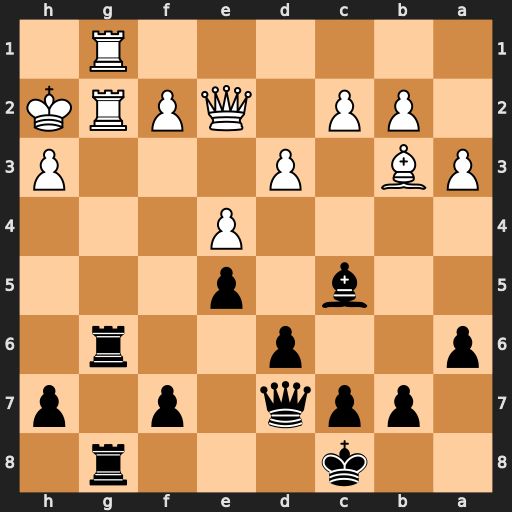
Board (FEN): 2k3r1/1ppq1p1p/p2p2r1/2b1p3/4P3/PB1P3P/1PP1QPRK/6R1
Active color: b
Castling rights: -
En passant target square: -
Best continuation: Qxh3+ Kxh3 Rh6+ Qh5 Rxh5#